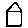
Label: house